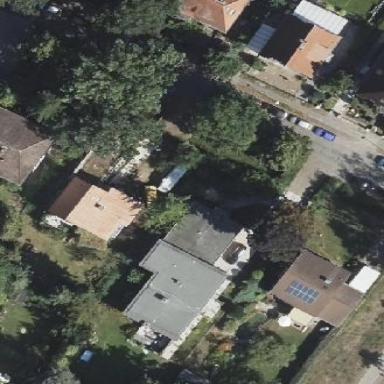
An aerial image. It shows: Detached building.